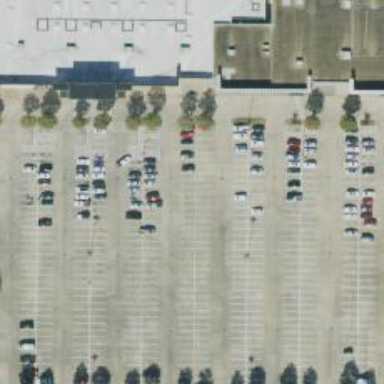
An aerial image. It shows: Parking space is available.